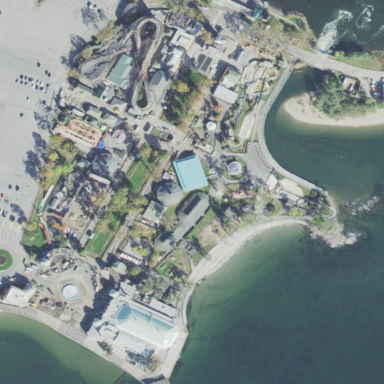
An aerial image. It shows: Theme park.